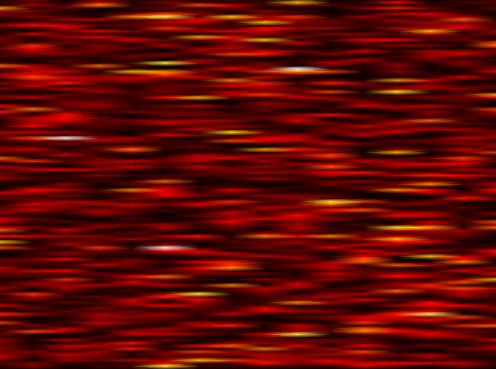
Label: WOLA